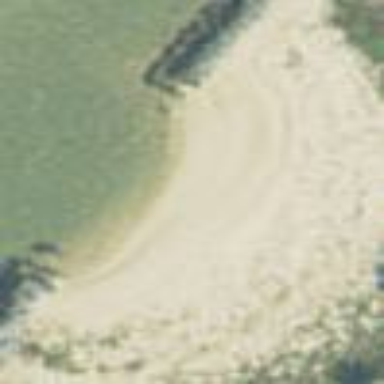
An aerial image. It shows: Sandy beach with natural surroundings.